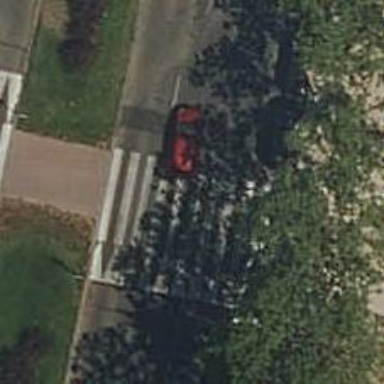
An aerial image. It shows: Uncontrolled zebra crossing with traffic-calming table and pedestrian island.